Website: walmart
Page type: account-selection
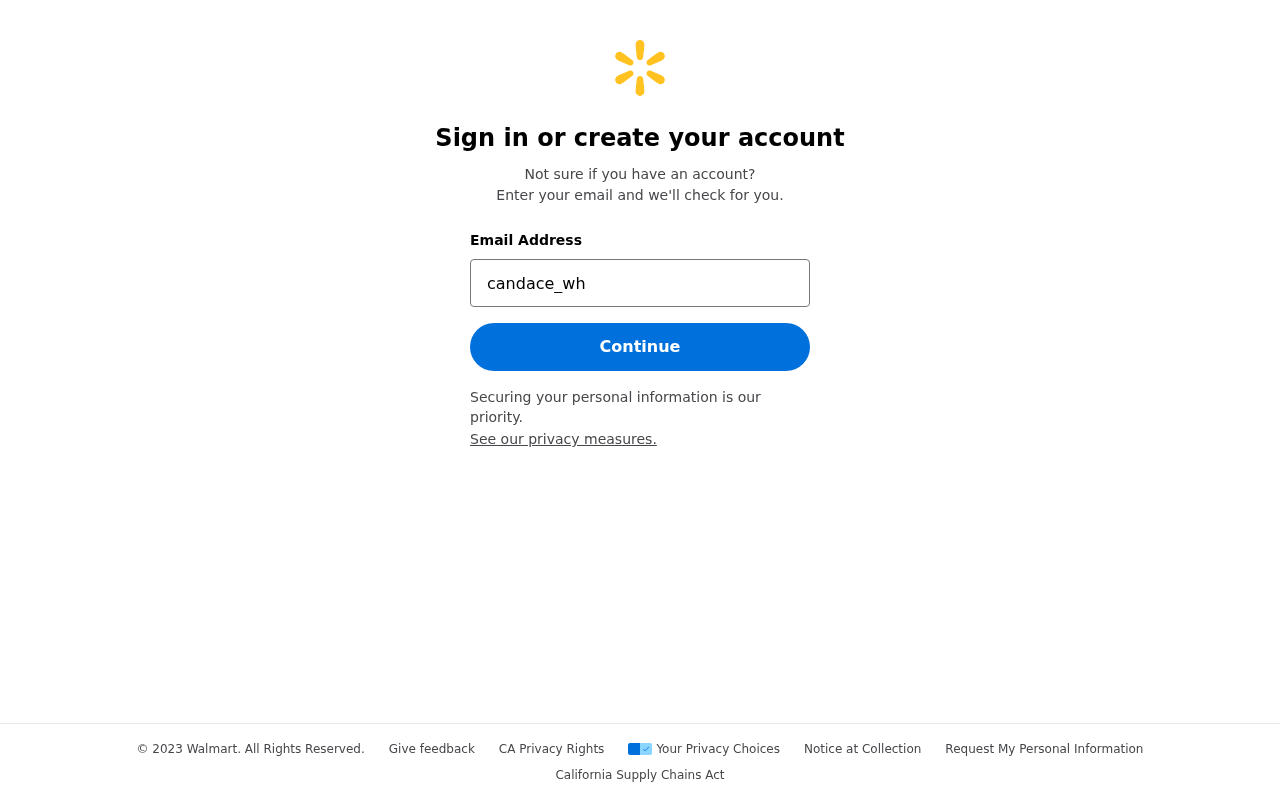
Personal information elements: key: PII_EMAIL
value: candace_white@yahoo.com